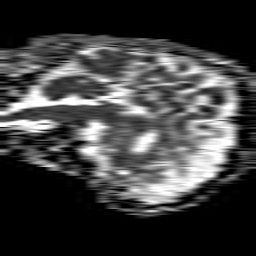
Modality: ADC
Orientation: sagittal
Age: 51
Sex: female
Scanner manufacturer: philips
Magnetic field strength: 1.5 T
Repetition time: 4.6 s
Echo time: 0.09059 s